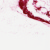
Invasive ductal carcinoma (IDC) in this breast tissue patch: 0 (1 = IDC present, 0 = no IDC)